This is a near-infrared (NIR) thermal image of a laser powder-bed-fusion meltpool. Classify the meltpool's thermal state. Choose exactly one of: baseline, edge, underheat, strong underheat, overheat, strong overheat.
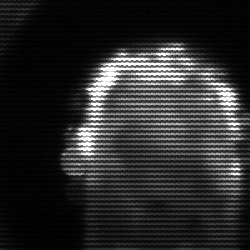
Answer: baseline